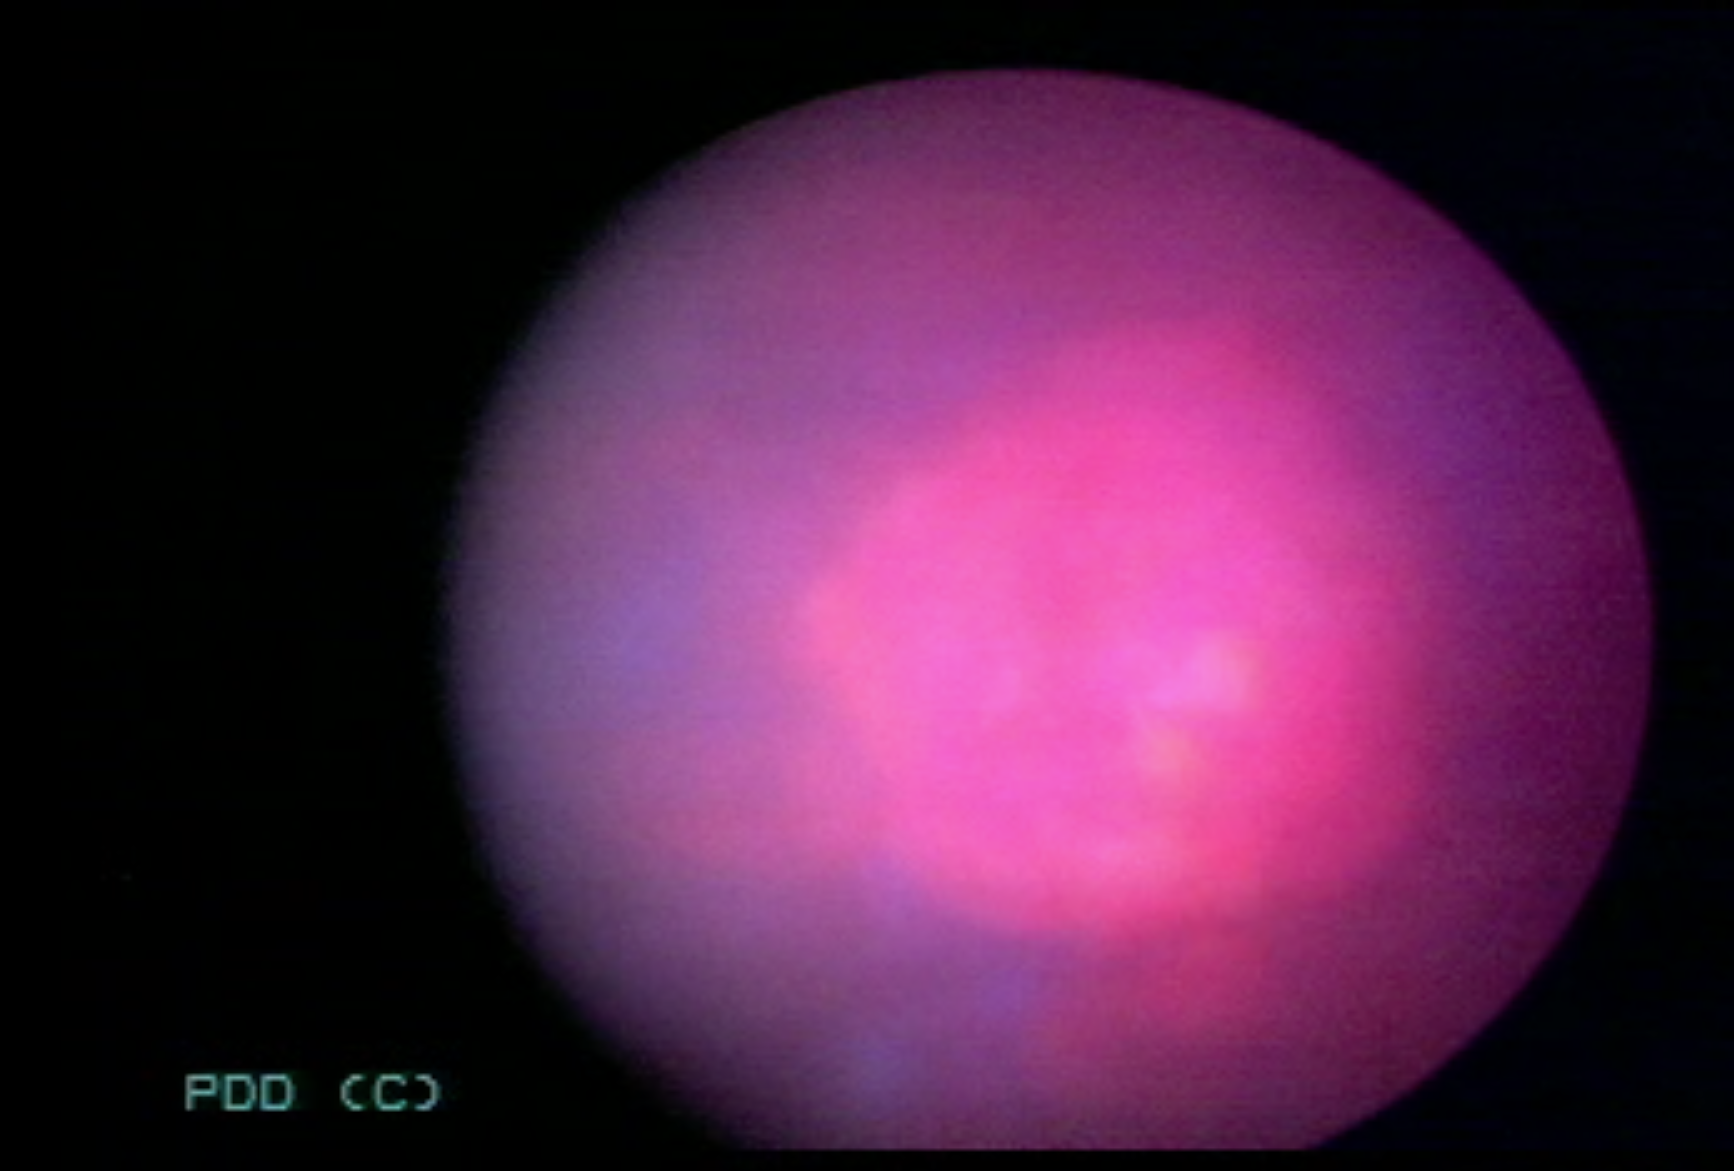
Modality: BLC
Class: Malignant
Subclass: HighGradePapillary
Lesion: L1
Stage: T2
Morphology: Papillary
Bladder cancer association: Yes